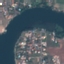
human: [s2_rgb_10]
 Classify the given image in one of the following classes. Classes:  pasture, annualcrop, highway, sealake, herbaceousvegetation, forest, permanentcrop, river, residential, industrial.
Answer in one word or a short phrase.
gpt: River